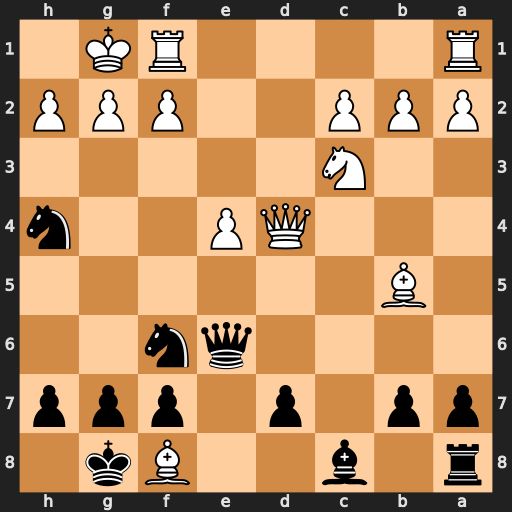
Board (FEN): r1b2Bk1/pp1p1ppp/4qn2/1B6/3QP2n/2N5/PPP2PPP/R4RK1
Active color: b
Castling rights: -
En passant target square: -
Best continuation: Qg4 g3 Nf3+